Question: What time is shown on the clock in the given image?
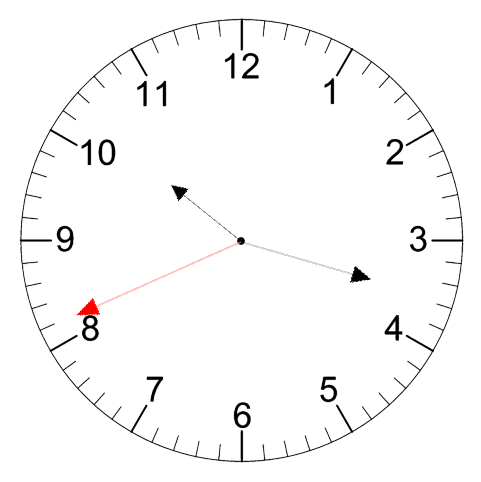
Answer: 10:17:41